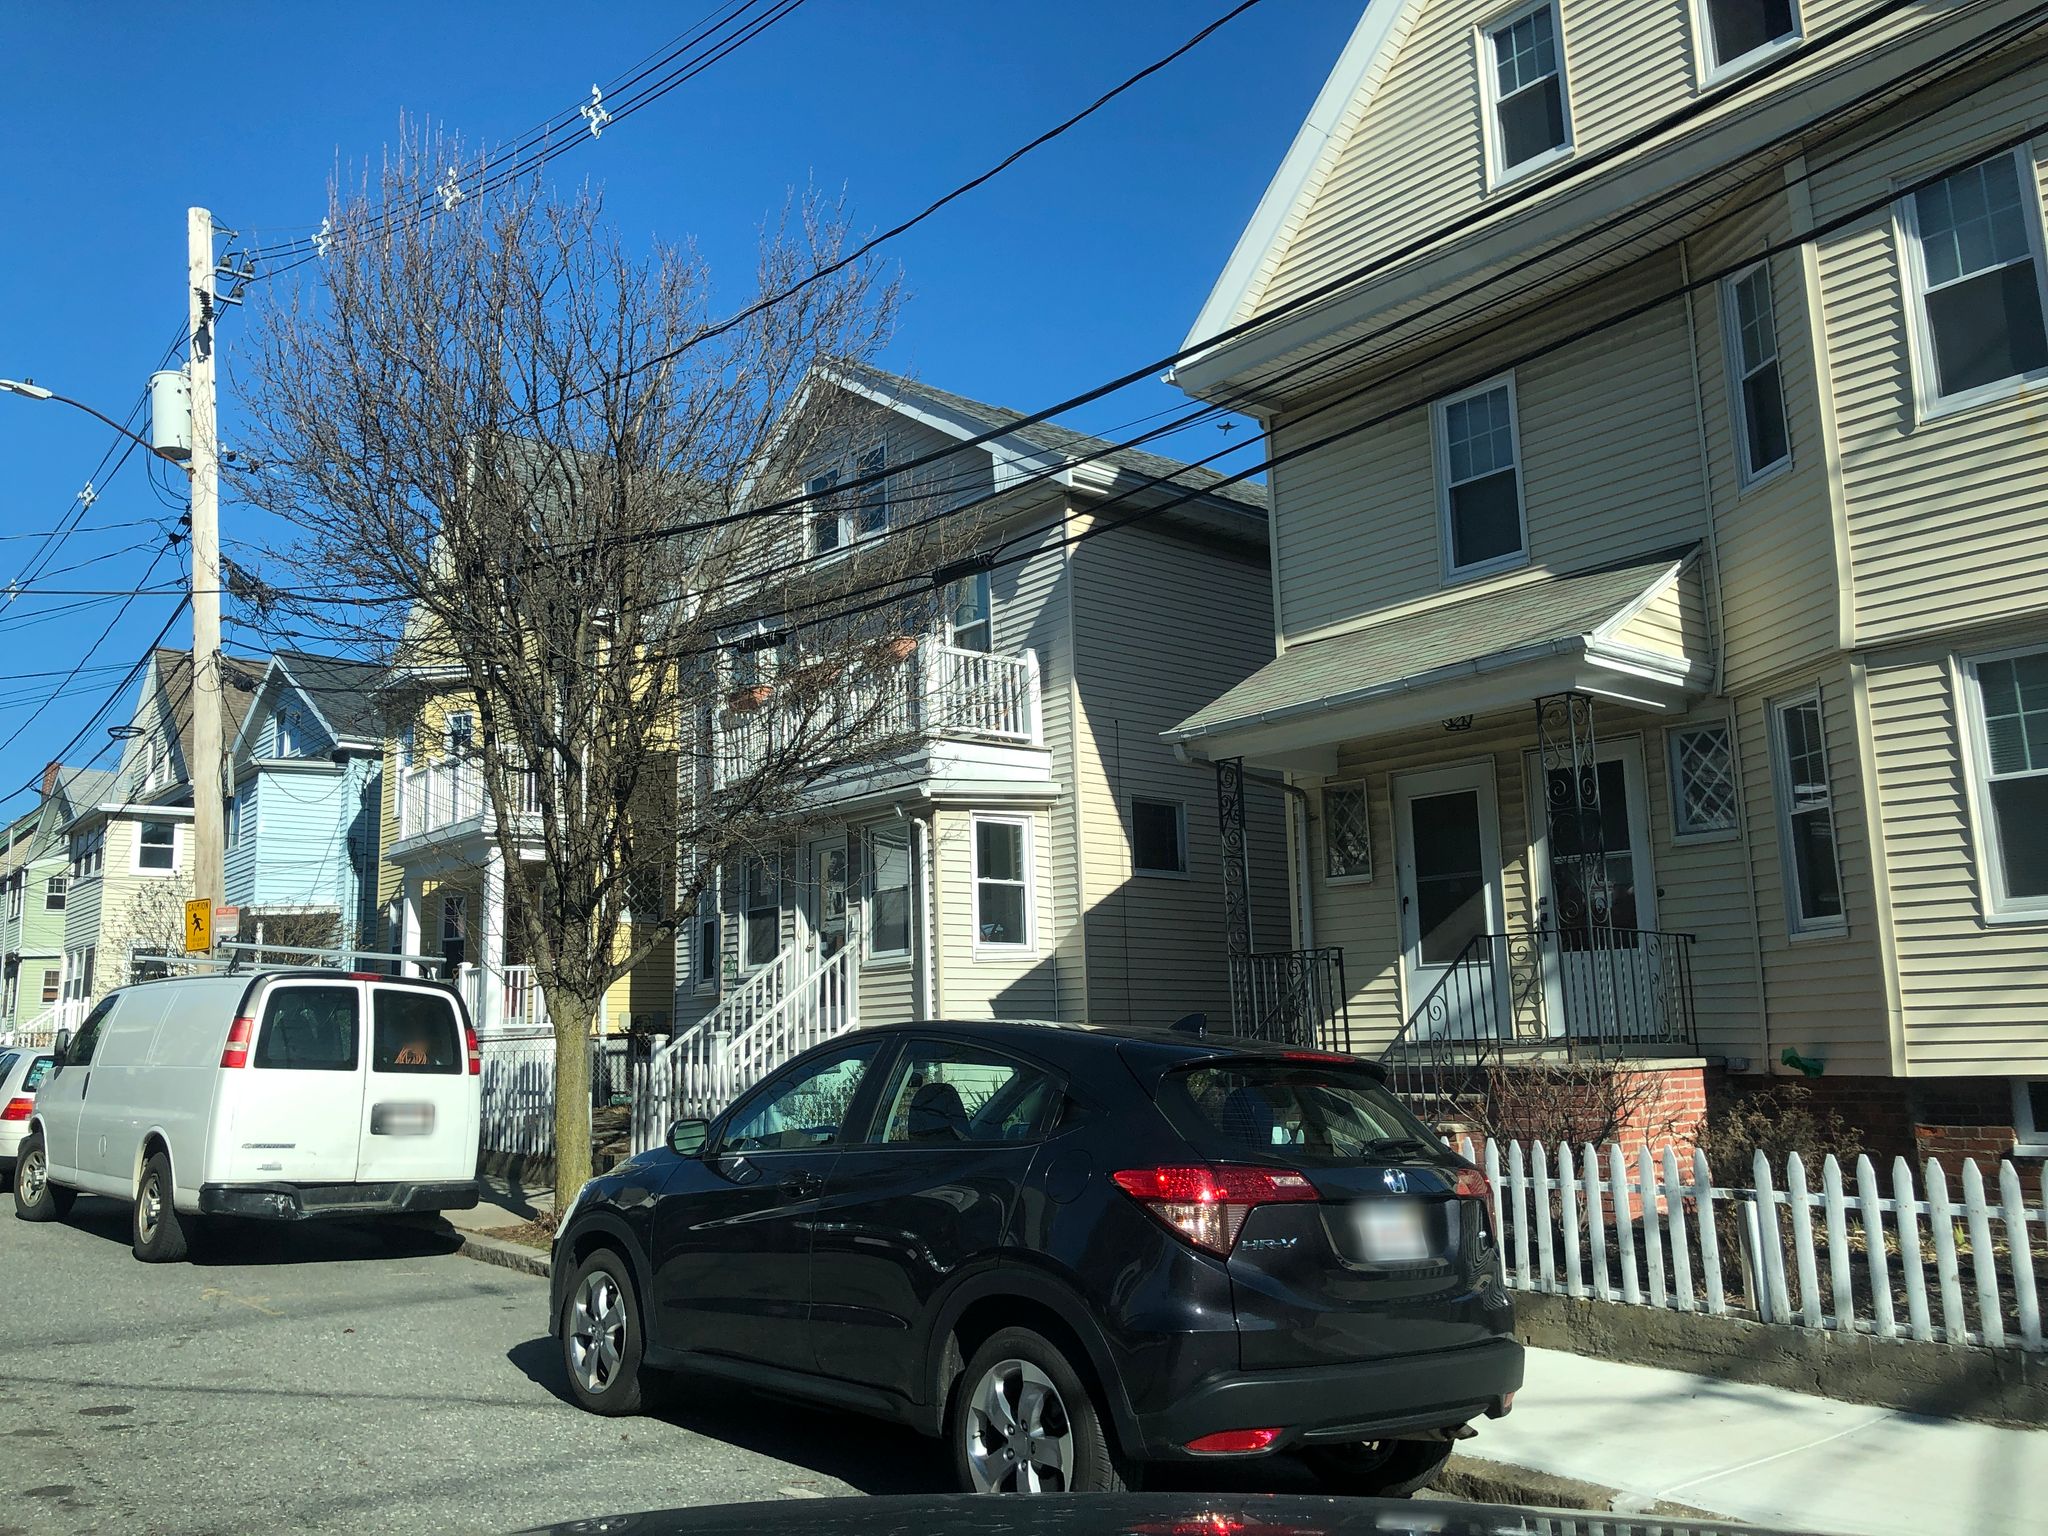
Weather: snowy
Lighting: day
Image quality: good
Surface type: driving surface
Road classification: residential
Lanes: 2
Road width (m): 9.1
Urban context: urban centre
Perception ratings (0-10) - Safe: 8.15, Lively: 8.82, Beautiful: 5.32, Boring: 4.76, Depressing: 4.05, Wealthy: 6.51